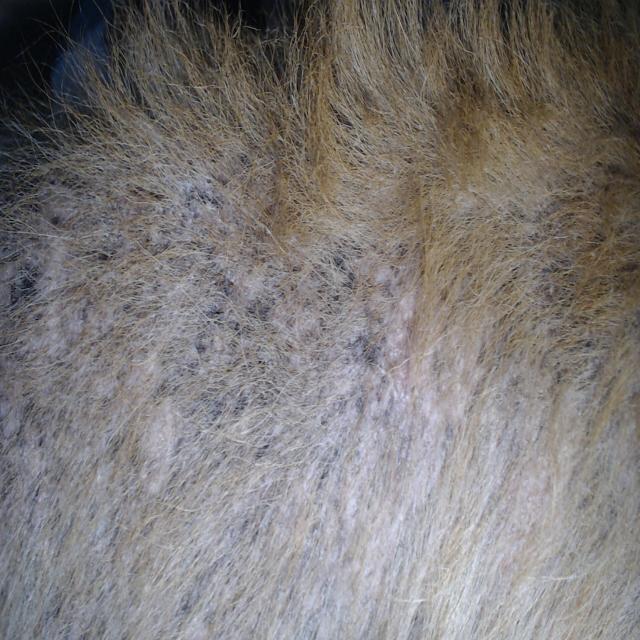
Canine demodicosis (Demodex mange) — caused by Demodex canis mites. Presents with alopecia, follicular papules, pustules, and comedones. Often localized on face and forelimbs.